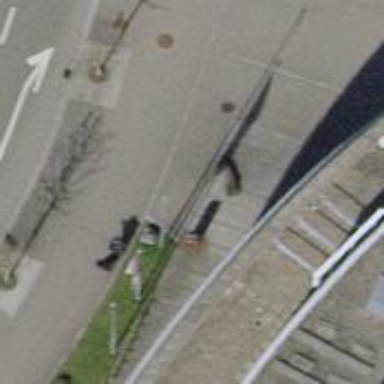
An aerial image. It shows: Flagpole with advertising flag.